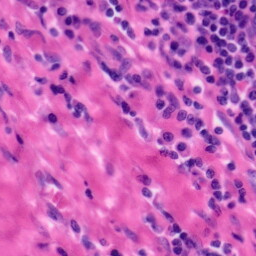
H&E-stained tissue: Tonsil